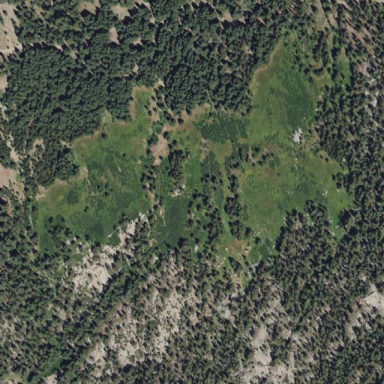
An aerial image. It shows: Beautiful meadow.